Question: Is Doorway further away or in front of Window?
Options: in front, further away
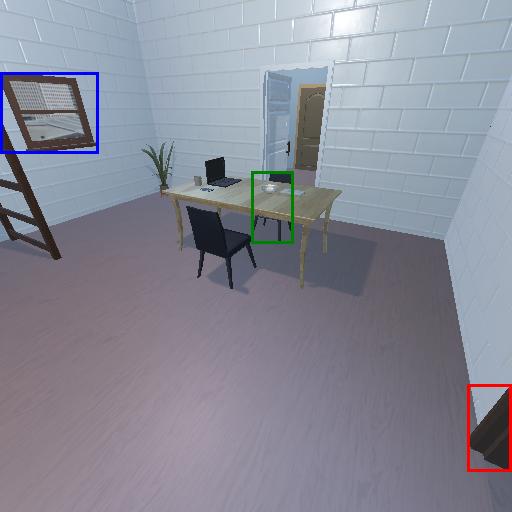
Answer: in front